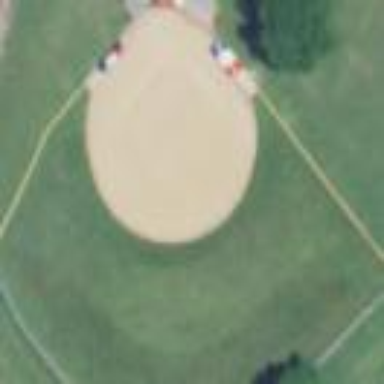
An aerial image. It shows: Baseball pitch for leisure and sports activities.